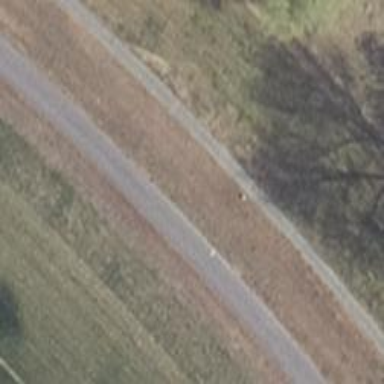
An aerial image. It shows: Asphalt path on dyke embankment.